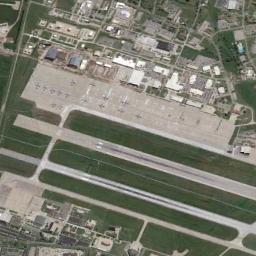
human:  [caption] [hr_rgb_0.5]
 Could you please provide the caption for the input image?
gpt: An airport is surrounded by many buildings .

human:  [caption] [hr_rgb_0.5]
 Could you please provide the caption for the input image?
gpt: There is a residential area near the airport .

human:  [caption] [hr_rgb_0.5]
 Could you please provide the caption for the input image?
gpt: This airport has two parallel runways .

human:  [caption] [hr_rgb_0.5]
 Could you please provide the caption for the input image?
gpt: An airport with some parallel runways and buildings on the lawn and some planes parked in lines on the airport .

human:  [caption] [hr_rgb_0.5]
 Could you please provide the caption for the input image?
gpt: There are many buildings beside the runway of an airport on the lawn .